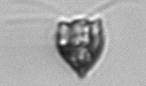
Label: Pyramimonas_longicauda